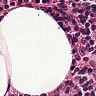
Metastatic tissue present: no